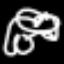
Label: frog